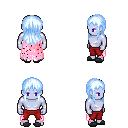
a pixel art fantasy rpg character, male body template, dark elf, purple skin, pink tattered cape, red pants, white cyan unkempt hairstyle, gray slippers, four views (front, back, left, right), 2x2 character sprite sheet, small pixel art, hard edges, no anti-aliasing